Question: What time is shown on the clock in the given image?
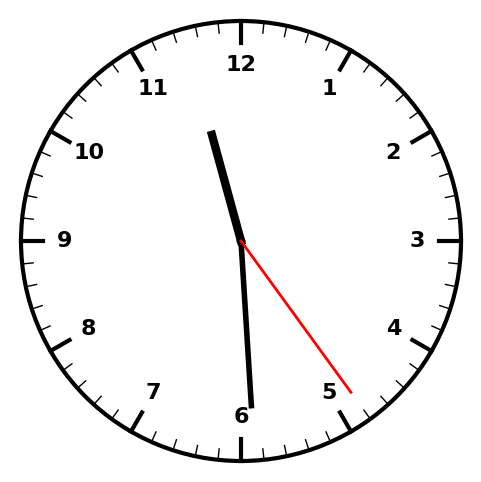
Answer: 11:29:24